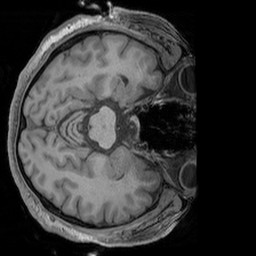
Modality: T1w
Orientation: axial
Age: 65
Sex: female
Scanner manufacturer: siemens
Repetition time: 2.3 s
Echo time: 0.00226 s